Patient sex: F
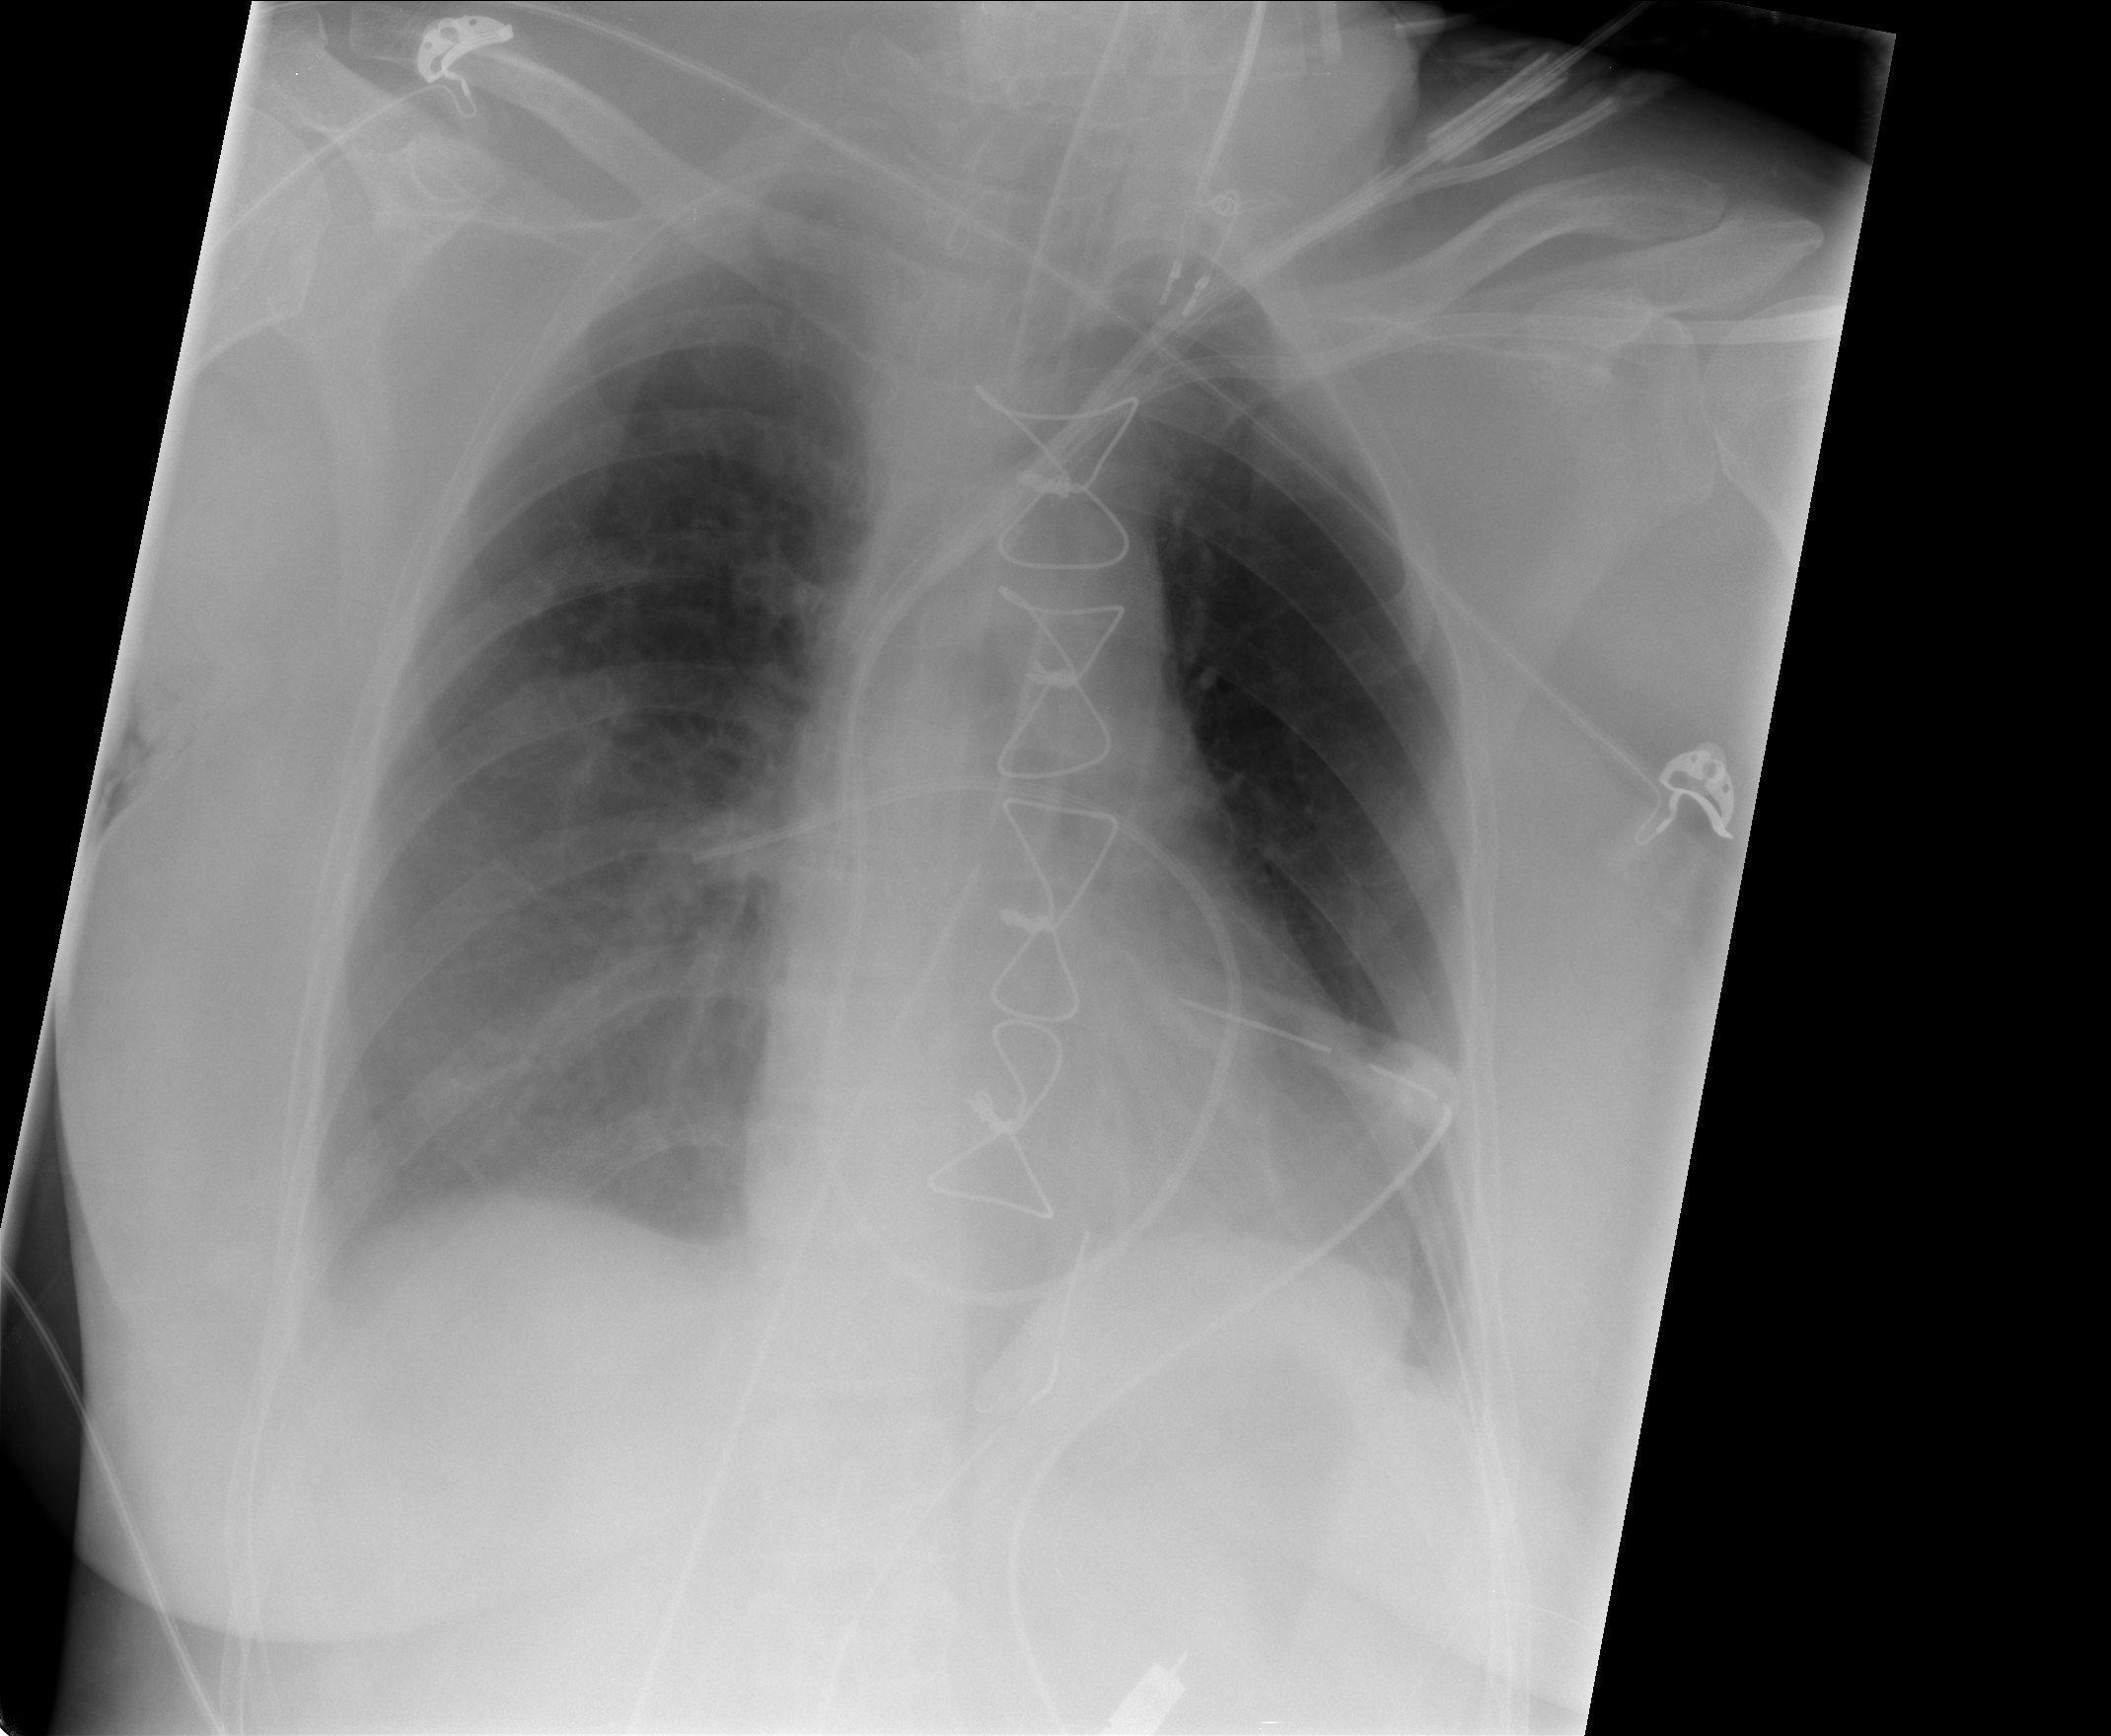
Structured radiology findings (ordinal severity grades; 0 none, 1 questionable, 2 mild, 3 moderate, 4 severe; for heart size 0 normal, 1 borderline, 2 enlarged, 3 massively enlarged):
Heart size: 0
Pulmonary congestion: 0
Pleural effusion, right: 2
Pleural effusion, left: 0
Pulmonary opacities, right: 0
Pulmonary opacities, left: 0
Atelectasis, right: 2
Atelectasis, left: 2